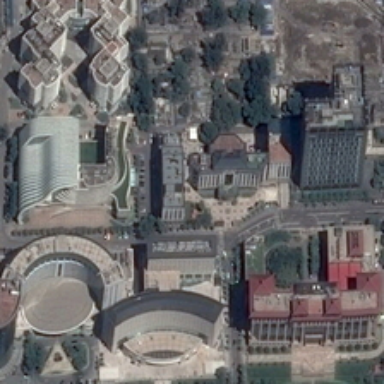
The trade area is divided into four parts by the road .